Question: So i have this code:
'''
<p id="item_1">
<div class="background displayInline deleteItemFromCart" title="Delete item"></div>
some text
</p>
'''
Simple right? now what would happen if i would view the source in 'Chrome' dev tools:

And as you can see for some reason '<p>' doesn't contain anything any more.
If i would try to remove div text would be back in '<p>' tag again, so my best guess would be that '<p>' can't contain any or just div elements?
Well it was stupid question, anyways now that i think about it i could have just used '<ul>' instead of '<p>' if i was going to build a list of things... Anyways thank you all for your help.
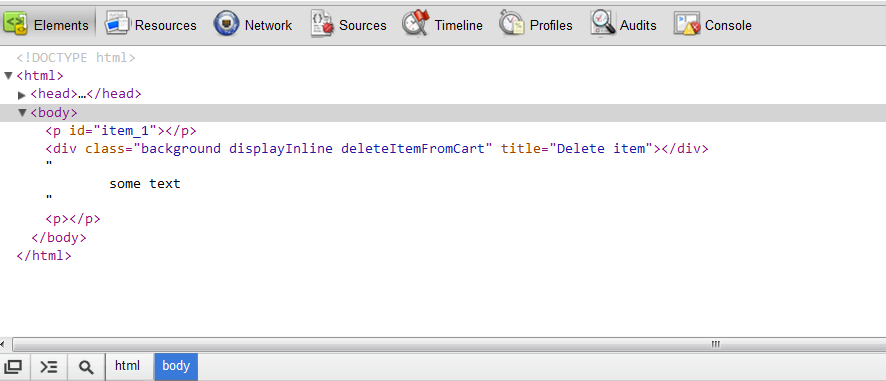
Answer: You're right, '<p>' can just contain inline elements and text, but '<div>' is a block element.
The inline elements are: 'a' 'abbr' 'acronym' 'applet' 'b' 'basefont' 'bdo' 'big' 'br' 'button' 'cite' 'code' 'del' 'dfn' 'em' 'font' 'i' 'img' 'ins' 'input' 'iframe' 'kbd' 'label' 'map' 'object' 'q' 'samp' 'script' 'select' 'small' 'span' 'strong' 'sub' 'sup' 'textarea' 'tt' 'var'